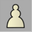
Piece: wP